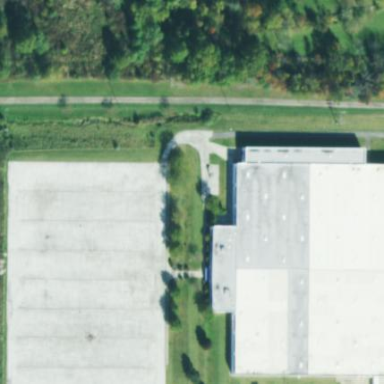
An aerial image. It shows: Building used for storage rental.